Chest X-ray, AP view. Patient: 54 years old, sex M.
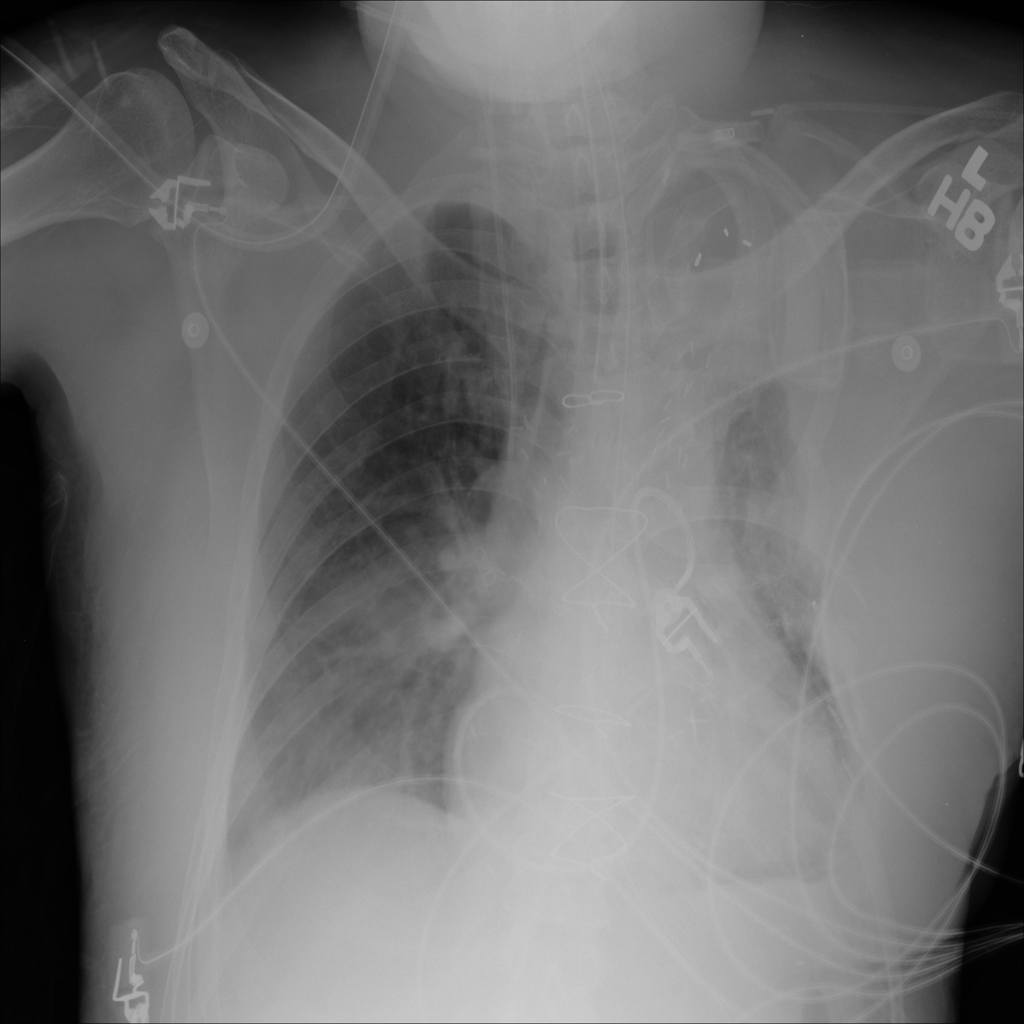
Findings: No Finding